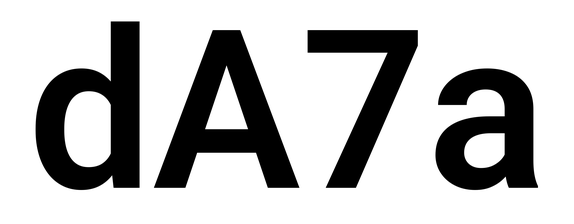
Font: Roboto_SemiBold